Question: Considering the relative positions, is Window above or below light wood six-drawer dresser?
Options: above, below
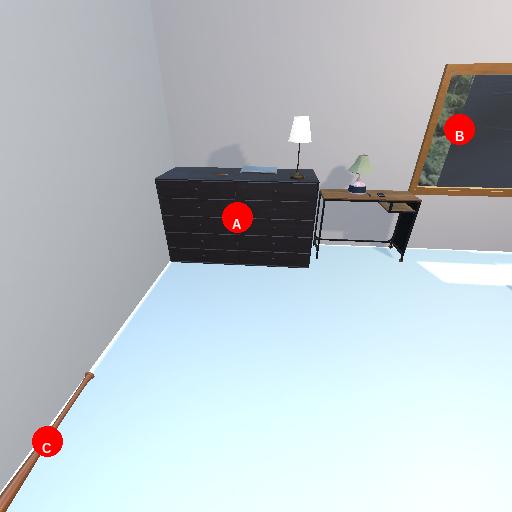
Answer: above